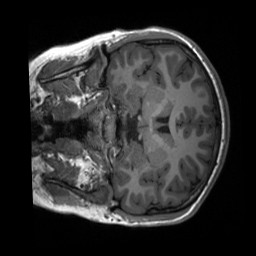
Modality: T1w
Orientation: coronal
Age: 14
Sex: female
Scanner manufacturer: siemens
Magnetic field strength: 3 T
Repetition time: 2.3 s
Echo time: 0.00232 s